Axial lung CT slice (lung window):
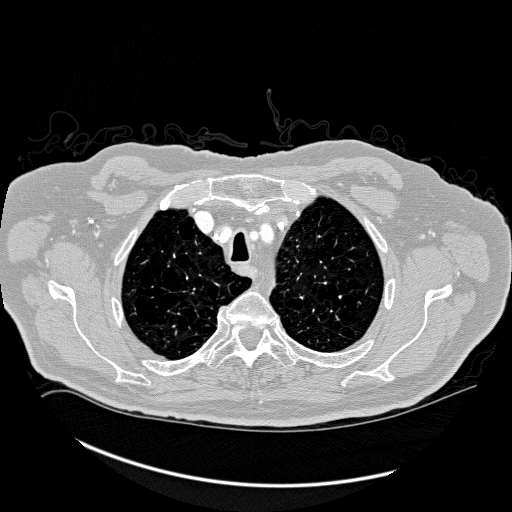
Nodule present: no